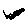
Label: hexagon